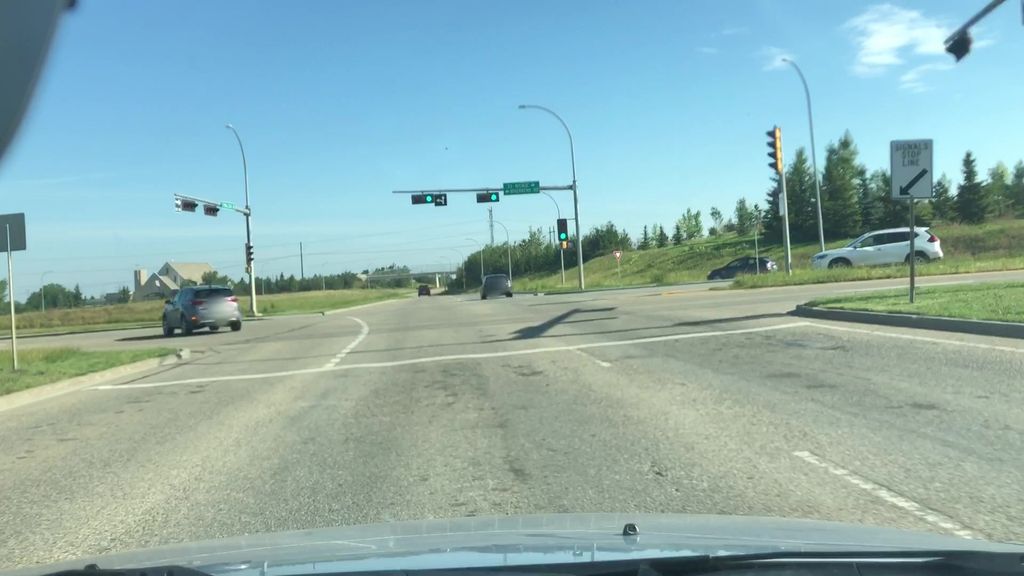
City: edmonton